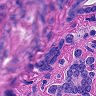
Metastatic tissue present: yes